Question: Determine whether the two graphs given in the figure are isomorphic. If you think they are isomorphic, answer 1; if you think they are not isomorphic, answer 0.
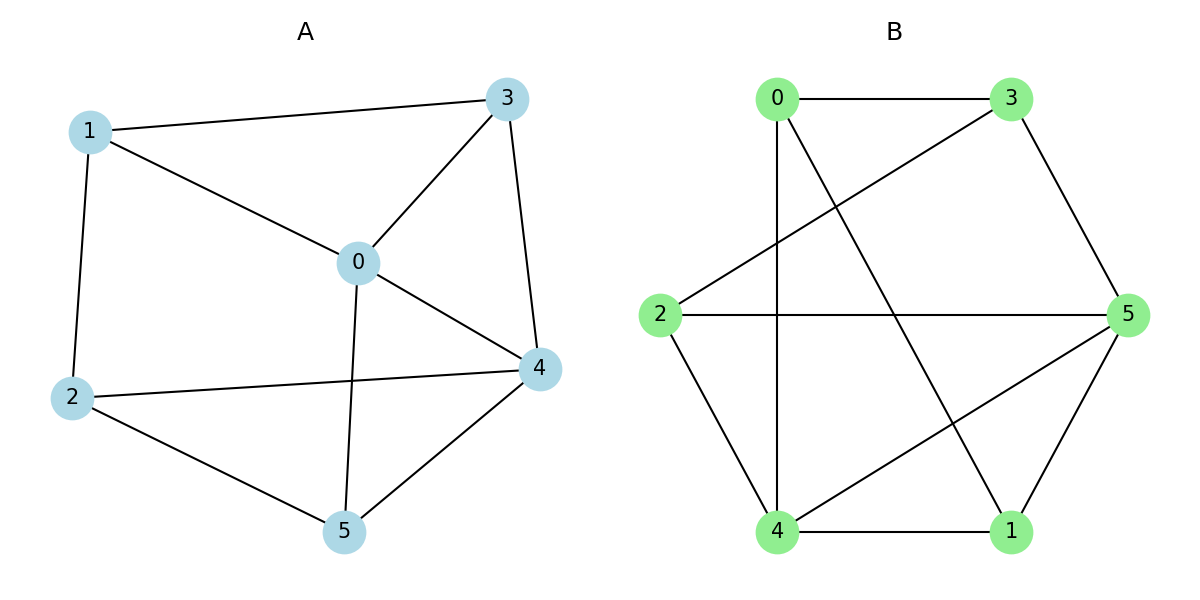
Answer: 1